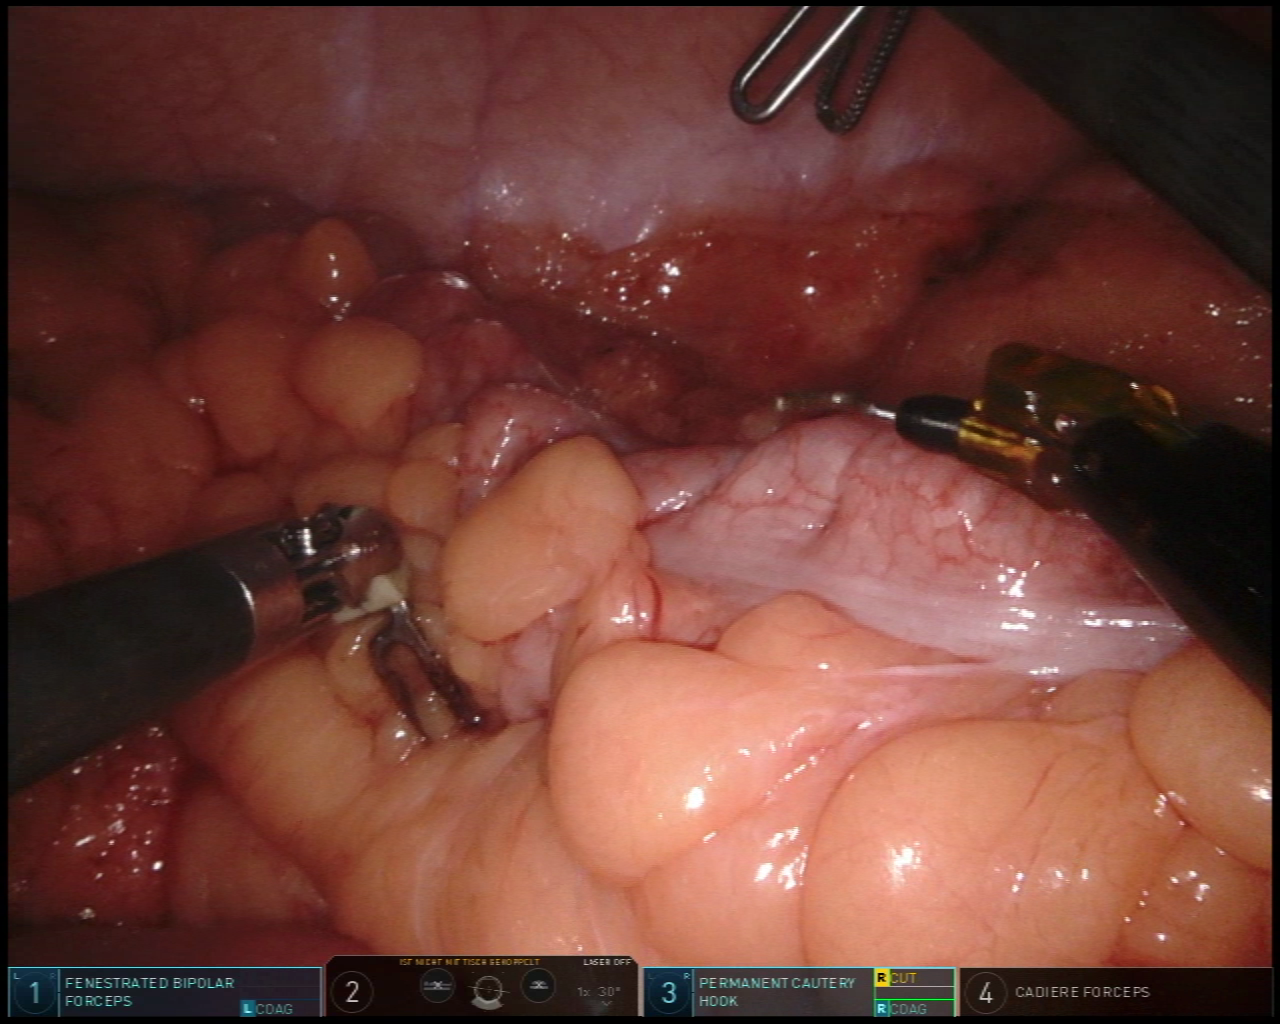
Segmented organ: abdominal_wall
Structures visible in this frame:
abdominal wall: yes
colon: yes
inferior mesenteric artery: no
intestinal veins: no
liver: no
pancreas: no
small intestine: no
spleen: no
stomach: no
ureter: no
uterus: no
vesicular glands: no